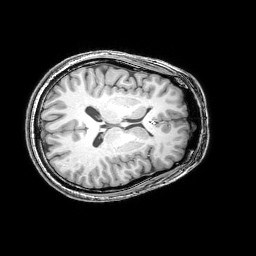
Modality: T1w
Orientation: axial